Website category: sports
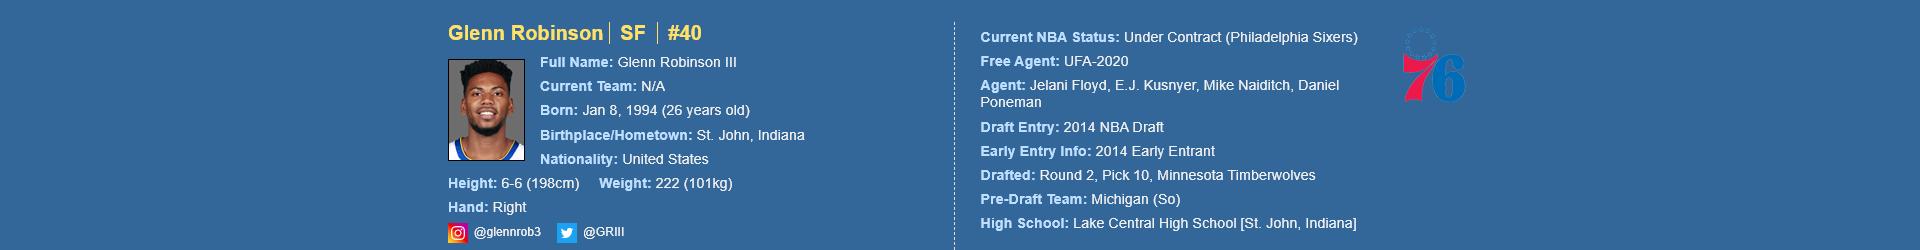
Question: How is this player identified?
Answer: Glenn Robinson

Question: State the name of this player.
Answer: Glenn Robinson

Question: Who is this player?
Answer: Glenn Robinson

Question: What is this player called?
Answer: Glenn Robinson

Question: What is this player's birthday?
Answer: Jan 8, 1994

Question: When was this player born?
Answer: Jan 8, 1994

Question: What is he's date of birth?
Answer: Jan 8, 1994

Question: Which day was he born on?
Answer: Jan 8, 1994

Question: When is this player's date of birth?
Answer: Jan 8, 1994

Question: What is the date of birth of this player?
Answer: Jan 8, 1994

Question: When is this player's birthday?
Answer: Jan 8, 1994

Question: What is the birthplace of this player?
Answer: St. John, Indiana

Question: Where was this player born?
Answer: St. John, Indiana

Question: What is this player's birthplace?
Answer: St. John, Indiana

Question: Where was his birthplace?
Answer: St. John, Indiana

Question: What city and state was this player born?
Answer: St. John, Indiana

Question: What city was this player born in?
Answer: St. John, Indiana

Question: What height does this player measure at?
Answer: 6-6 (198cm)

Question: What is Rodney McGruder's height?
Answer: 6-6 (198cm)

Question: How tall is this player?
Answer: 6-6 (198cm)

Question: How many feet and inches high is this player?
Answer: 6-6 (198cm)

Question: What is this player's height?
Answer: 6-6 (198cm)

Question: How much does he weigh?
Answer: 222 (101kg)

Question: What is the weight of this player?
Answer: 222 (101kg)

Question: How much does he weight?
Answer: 222 (101kg)

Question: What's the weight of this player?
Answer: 222 (101kg)

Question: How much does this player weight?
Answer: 222 (101kg)

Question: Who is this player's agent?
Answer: Jelani Floyd

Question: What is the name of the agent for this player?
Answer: Jelani Floyd

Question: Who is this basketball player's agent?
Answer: Jelani Floyd

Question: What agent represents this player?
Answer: Jelani Floyd

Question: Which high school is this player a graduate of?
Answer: Lake Central High School

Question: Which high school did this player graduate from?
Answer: Lake Central High School

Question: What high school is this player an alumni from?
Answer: Lake Central High School

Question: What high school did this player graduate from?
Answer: Lake Central High School

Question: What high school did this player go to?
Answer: Lake Central High School

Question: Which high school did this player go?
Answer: Lake Central High School